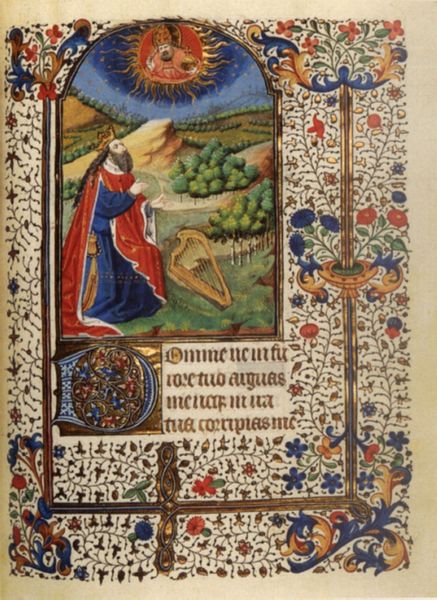
Titel: Pariser Stundenbuch
Institution: Privatsammlung/König
Schlagwörter: baum, berg, blau, gott, himmel, mann, weiß, bäume, gelb, grün, landschaft, blumen, bunt, blüten, rot, muster, ornament, rahmen, natur, sonne, gold, pflanzen, krone, tal, wald, brunnen, ranken, apfel, farbig, schrift, papier, könig, floral, musikinstrument, ornamente, verzierung, buch, strahlen, seite, text, knien, kugel, beten, buchseite, mittelalter, wäldchen, erscheinung, mitra, harfe, david, latein, zither, gottvater, buchmalerei, reichsapfel, stundenbuch, d, intiale, ornamne, heiligenbikd